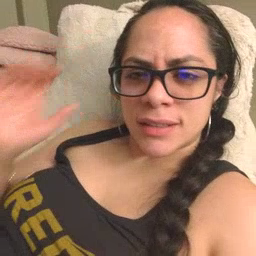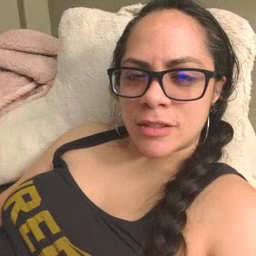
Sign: listen